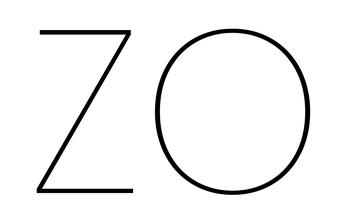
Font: Poppins-Thin